An envelope spectrum derived from a bearing vibration measurement is shown; the reference markers locate BPFO, BPFI, BSF and FTF for this bearing geometry and shaft speed. What is the most likely bearing condition (normal, inner_race, outer_race, ball)?
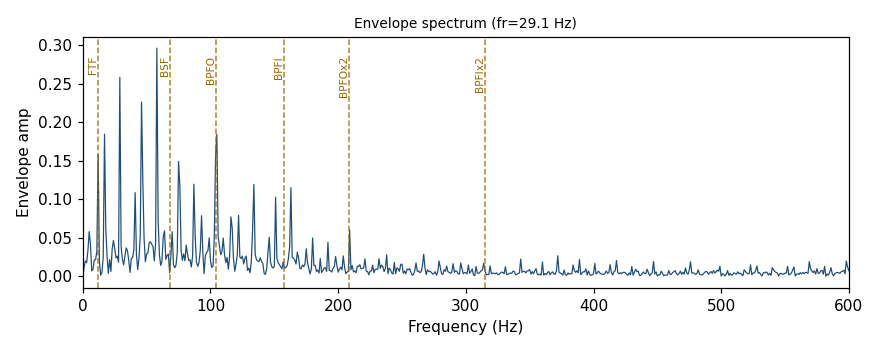
Answer: outer_race